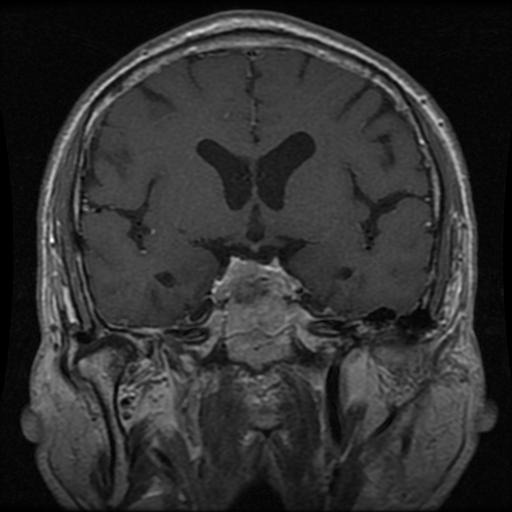
Label: pituitary